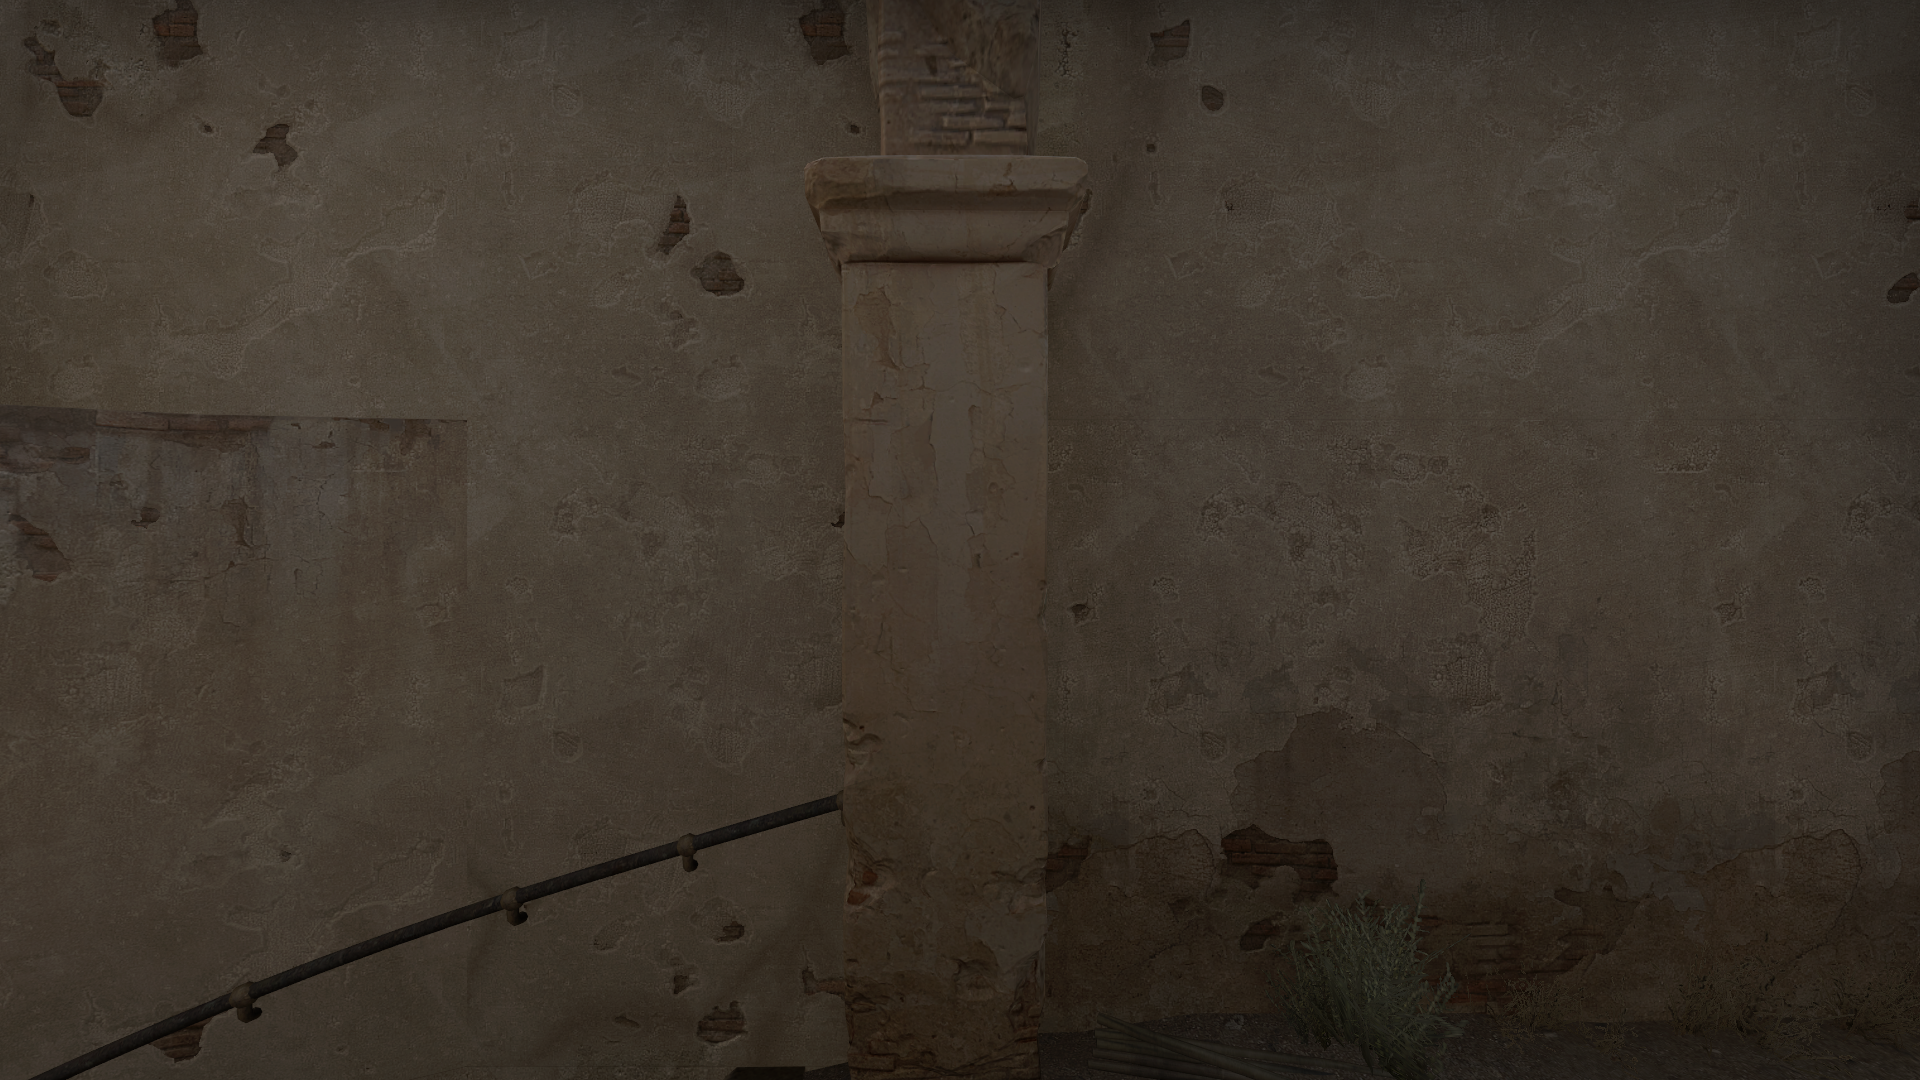
Map: de_dust2